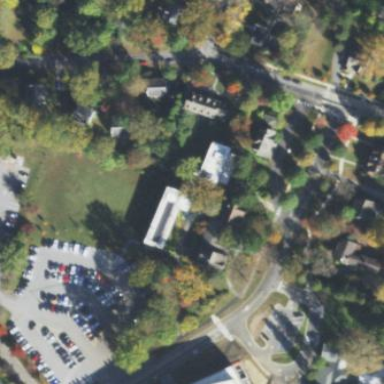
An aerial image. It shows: College building.